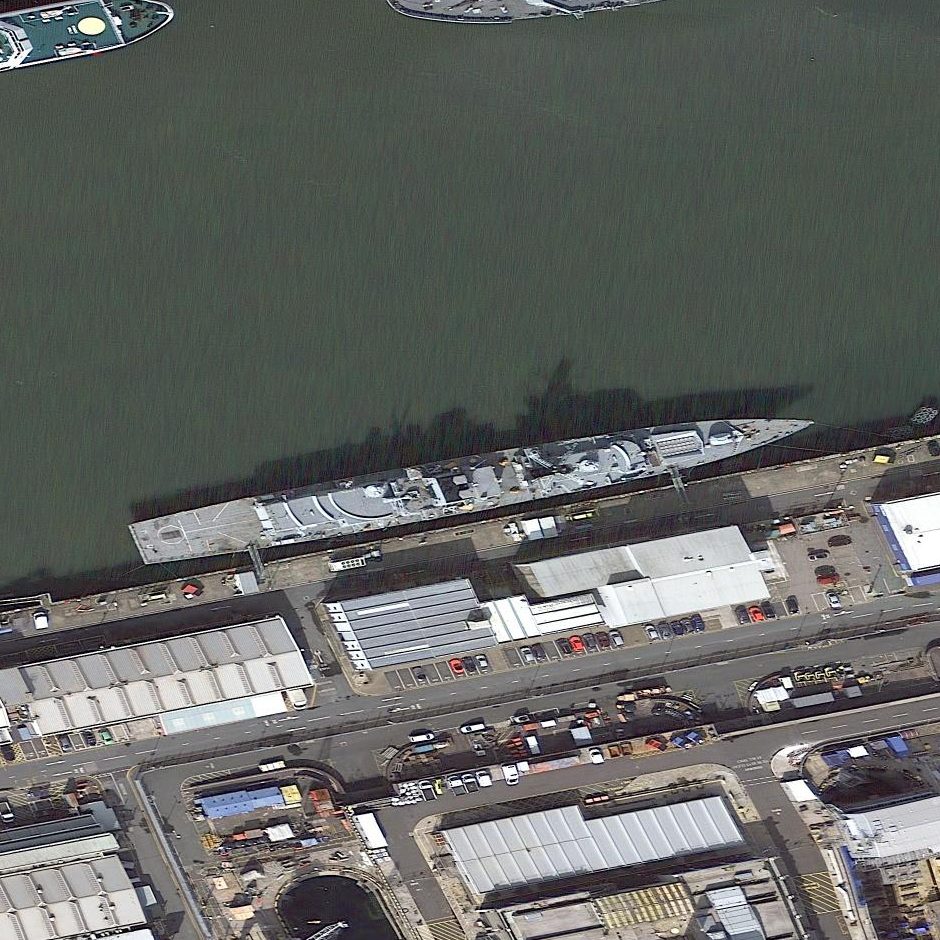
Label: destroyer